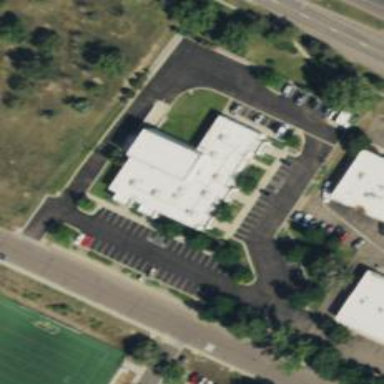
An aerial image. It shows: Social facility that serves as food bank.